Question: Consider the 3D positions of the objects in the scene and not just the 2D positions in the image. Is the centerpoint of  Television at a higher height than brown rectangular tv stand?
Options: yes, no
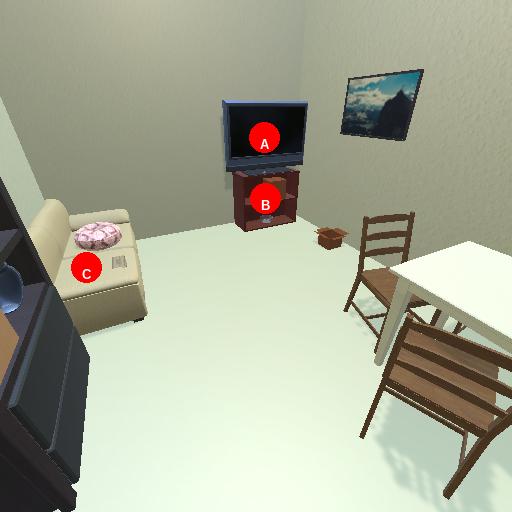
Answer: yes